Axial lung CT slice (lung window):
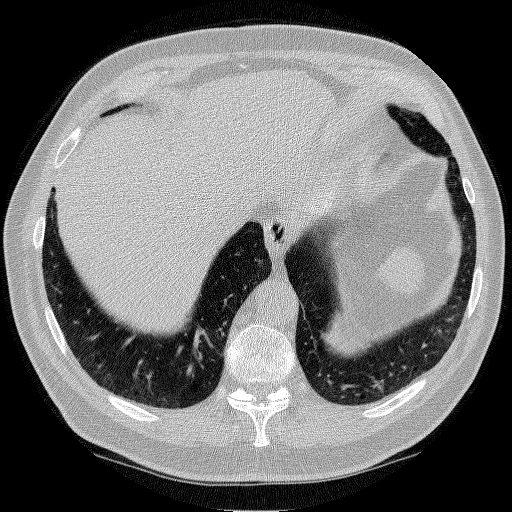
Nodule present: no